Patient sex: M
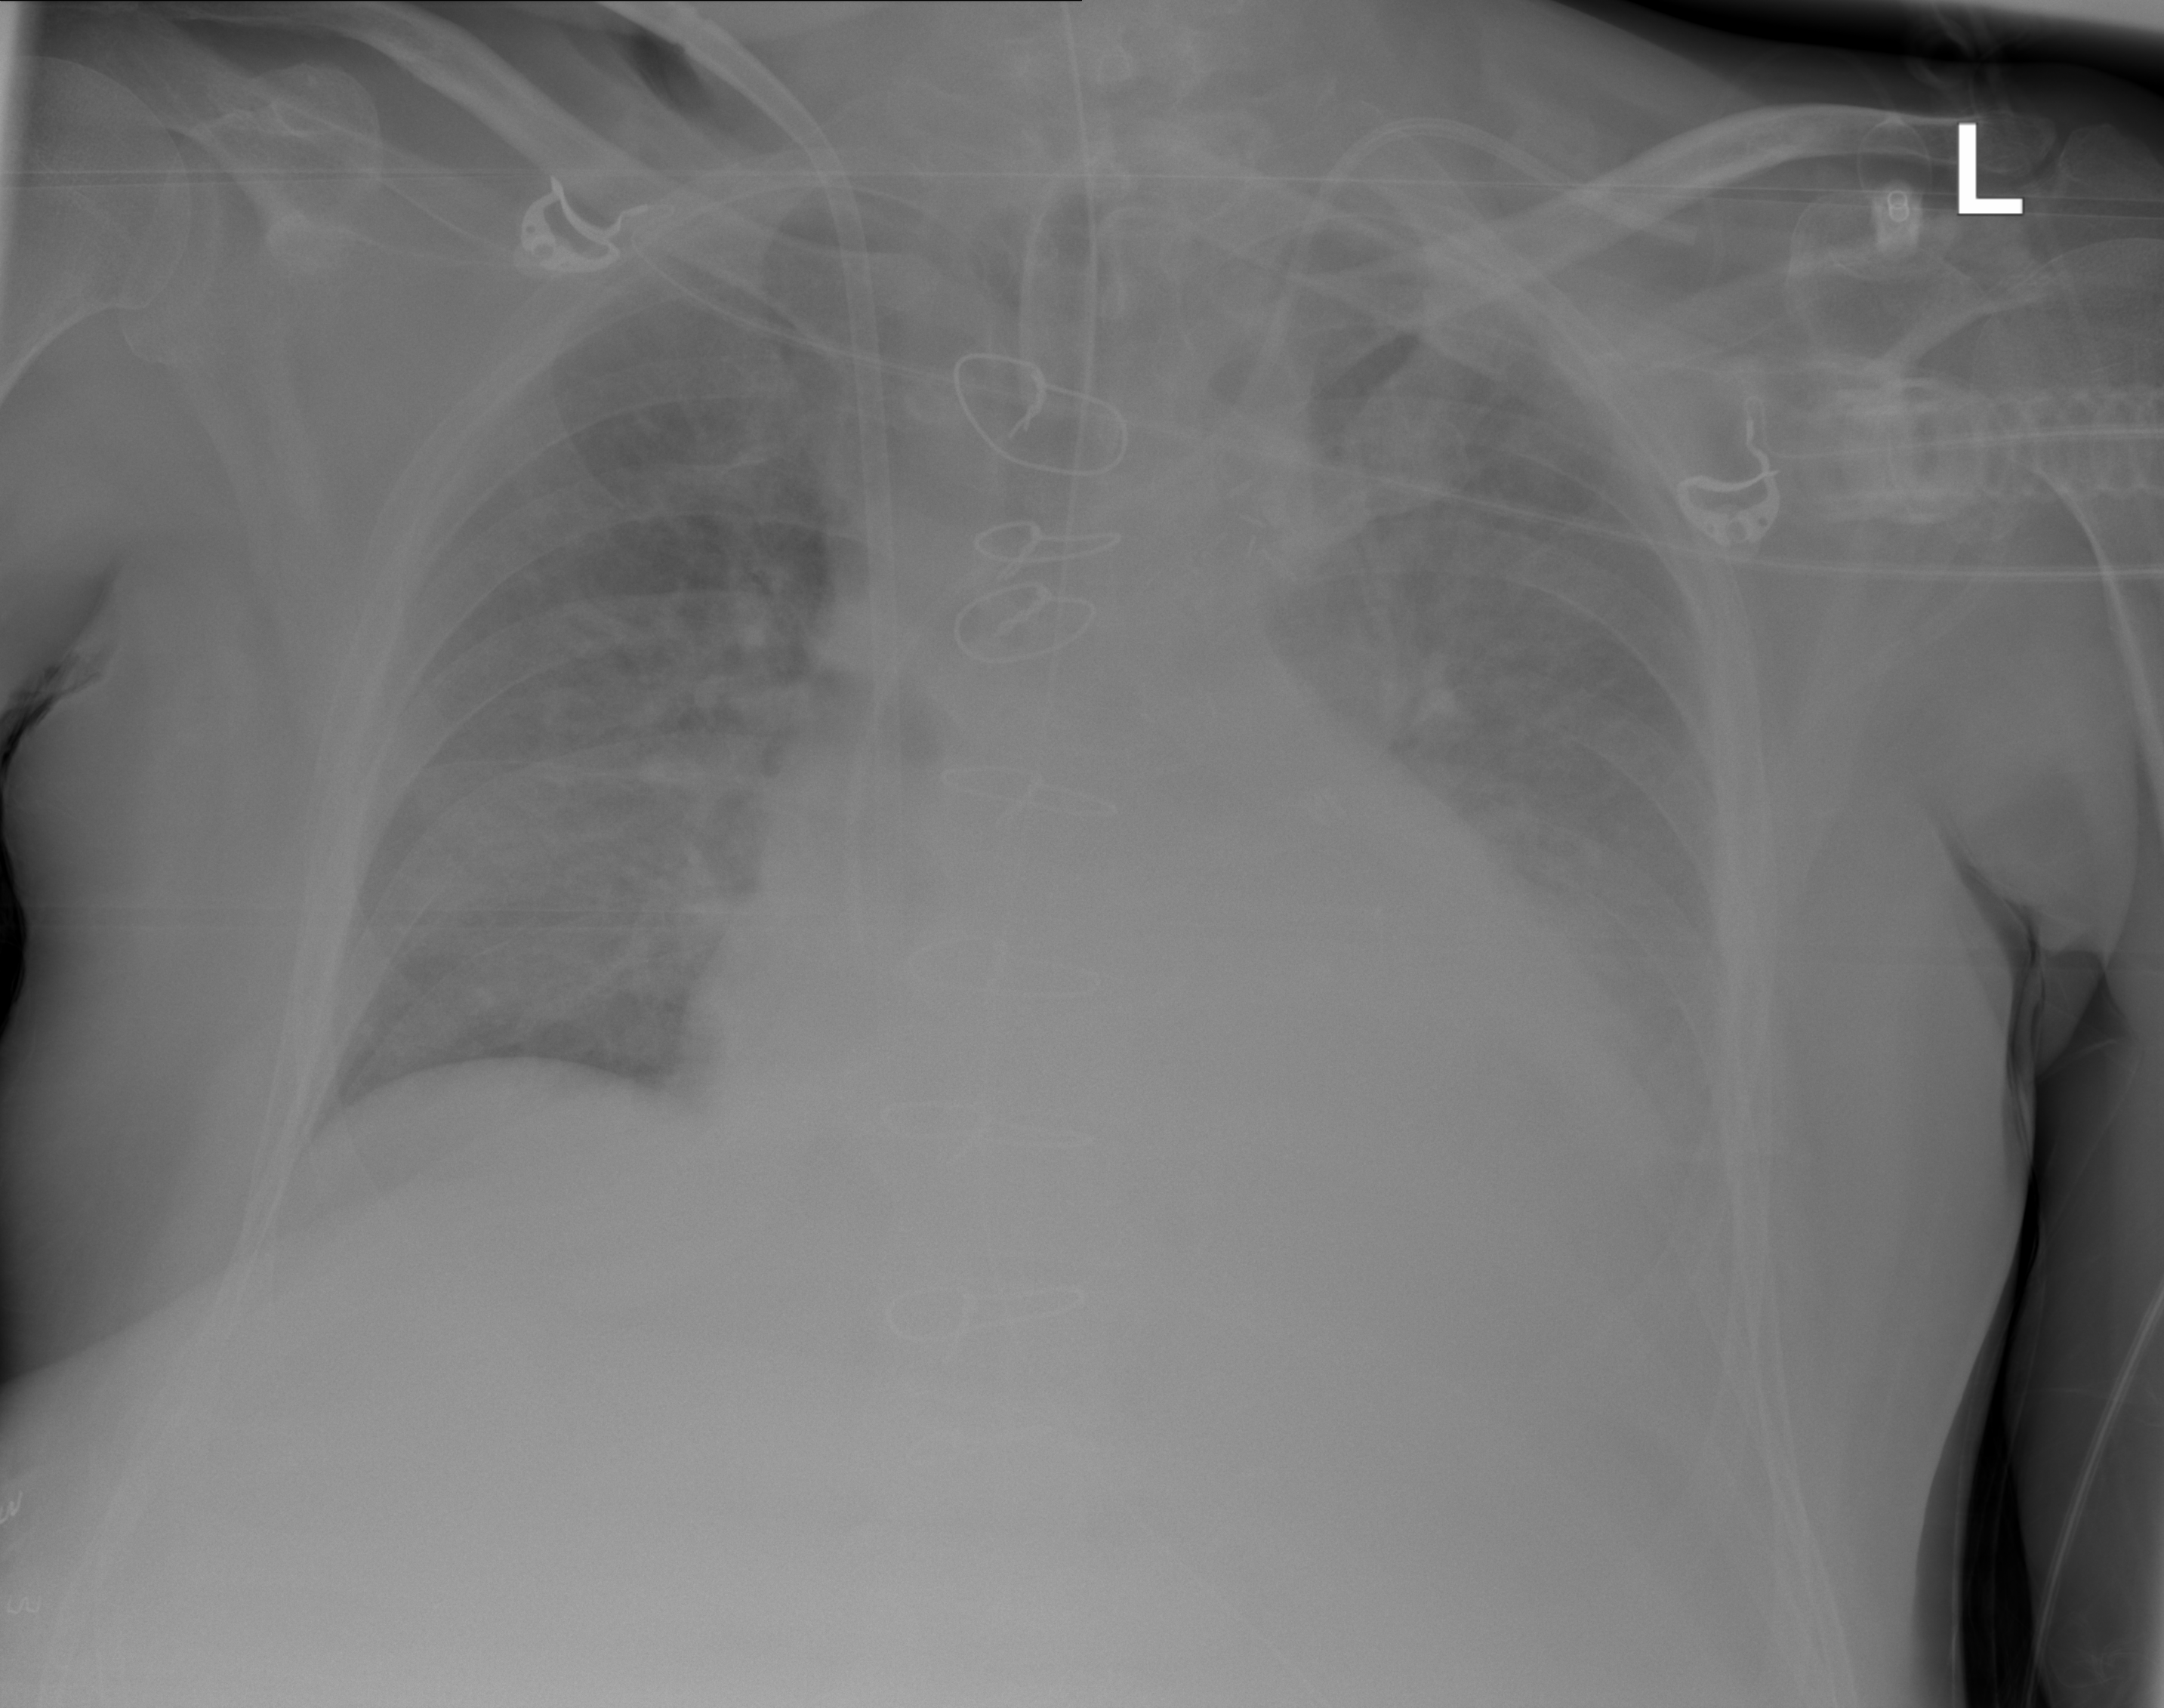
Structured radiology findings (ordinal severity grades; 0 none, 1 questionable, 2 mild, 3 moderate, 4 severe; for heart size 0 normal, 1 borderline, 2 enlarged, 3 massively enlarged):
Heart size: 2
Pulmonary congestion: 2
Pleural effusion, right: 2
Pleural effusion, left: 2
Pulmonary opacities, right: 0
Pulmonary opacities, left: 1
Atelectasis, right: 0
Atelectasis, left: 2